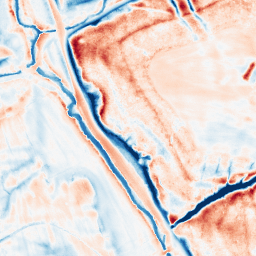
Category: classical
Decomposition family: uniform
Decomposition parameters: size: 20
Upsampling method: cubic_catmull_rom
Upsampling parameters: scale: 8
Upsampling scale: 8